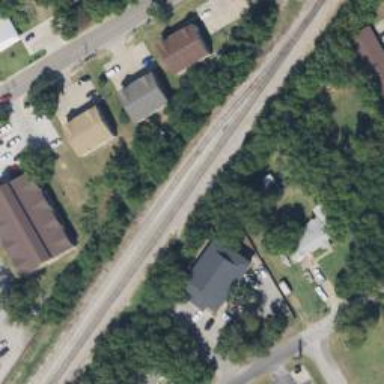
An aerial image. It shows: Railway siding with rails.